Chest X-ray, AP view. Patient: 53 years old, sex M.
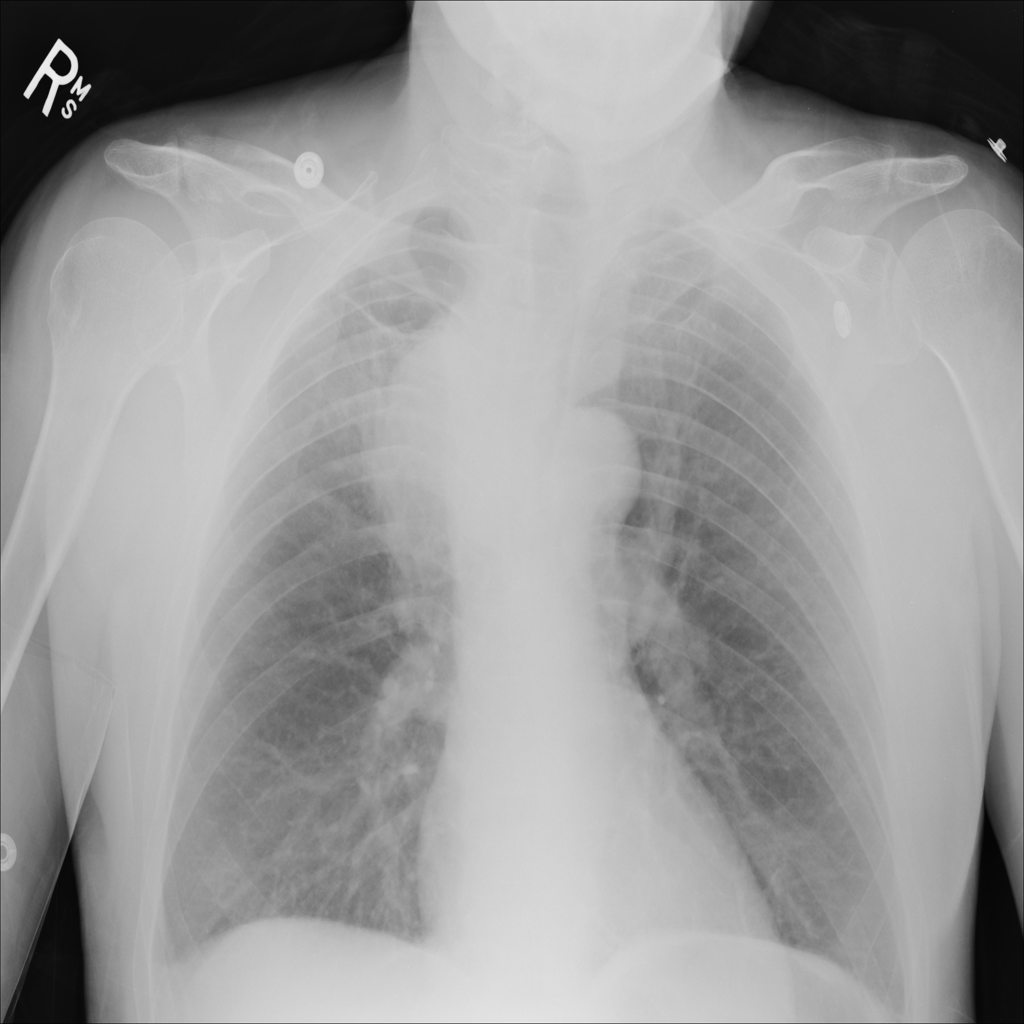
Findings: Mass